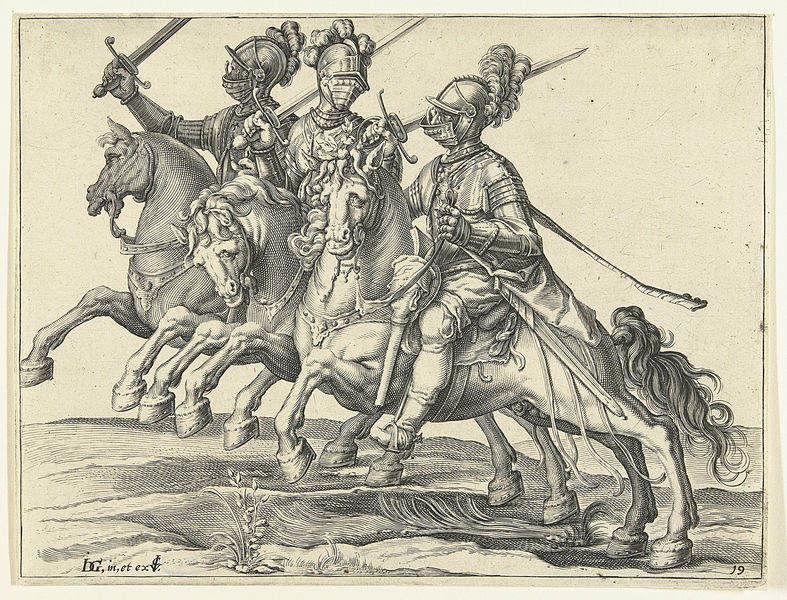
Titel: Drie ruiters met geheven zwaarden, naar rechts gekeerd
Künstler: Jacob de (II) Gheyn
Standort: Amsterdam
Institution: Rijksmuseum
Schlagwörter: landschaft, gras, federn, boden, pferd, pferde, reiter, huf, hufe, schweif, sprung, steigbügel, scheide, schwert, waffen, soldat, helm, ritter, rüstung, helme, zaum, mähnen, 19